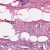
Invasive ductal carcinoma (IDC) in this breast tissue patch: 1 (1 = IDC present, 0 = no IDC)